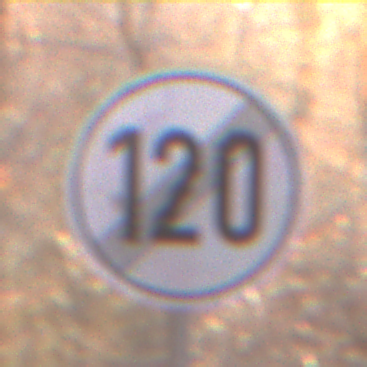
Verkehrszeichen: EndeGeschwindigkeit120
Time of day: SunriseSunset
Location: Outdoor (Nature)
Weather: Clear
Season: Autumn
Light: Natural